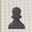
Piece: bP